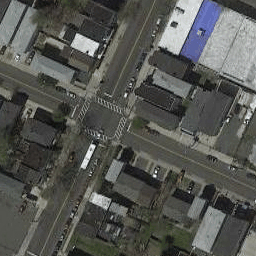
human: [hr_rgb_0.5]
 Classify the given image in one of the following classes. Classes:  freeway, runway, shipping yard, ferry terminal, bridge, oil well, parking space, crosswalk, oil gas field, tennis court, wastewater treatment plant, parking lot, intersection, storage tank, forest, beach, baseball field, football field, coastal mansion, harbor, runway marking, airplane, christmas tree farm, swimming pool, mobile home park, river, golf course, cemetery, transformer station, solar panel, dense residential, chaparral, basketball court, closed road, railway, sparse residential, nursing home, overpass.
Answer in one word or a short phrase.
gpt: intersection